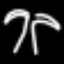
Label: palm tree